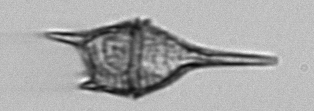
Label: Tripos_lineatus